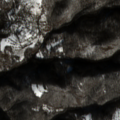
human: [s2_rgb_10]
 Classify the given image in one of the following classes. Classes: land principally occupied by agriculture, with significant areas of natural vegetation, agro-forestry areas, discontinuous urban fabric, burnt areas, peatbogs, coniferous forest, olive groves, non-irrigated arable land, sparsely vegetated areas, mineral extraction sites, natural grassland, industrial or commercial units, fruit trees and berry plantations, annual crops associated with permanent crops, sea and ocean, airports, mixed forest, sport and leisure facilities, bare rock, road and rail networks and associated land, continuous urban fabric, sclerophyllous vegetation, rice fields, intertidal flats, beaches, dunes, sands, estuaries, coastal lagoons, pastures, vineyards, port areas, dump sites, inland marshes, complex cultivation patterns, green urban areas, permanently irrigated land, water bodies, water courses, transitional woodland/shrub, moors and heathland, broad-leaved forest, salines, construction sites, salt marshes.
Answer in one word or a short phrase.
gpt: broad-leaved forest, transitional woodland/shrub